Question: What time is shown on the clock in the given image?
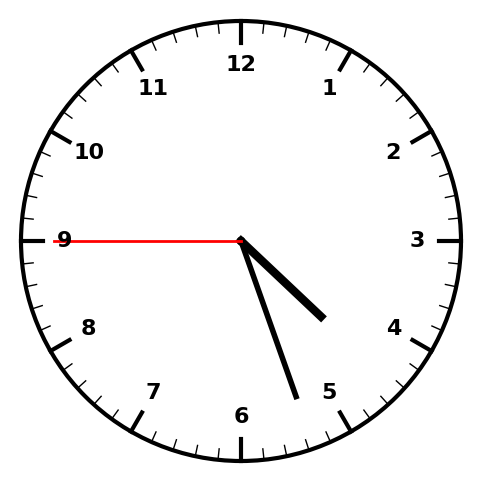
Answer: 04:26:45